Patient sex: M
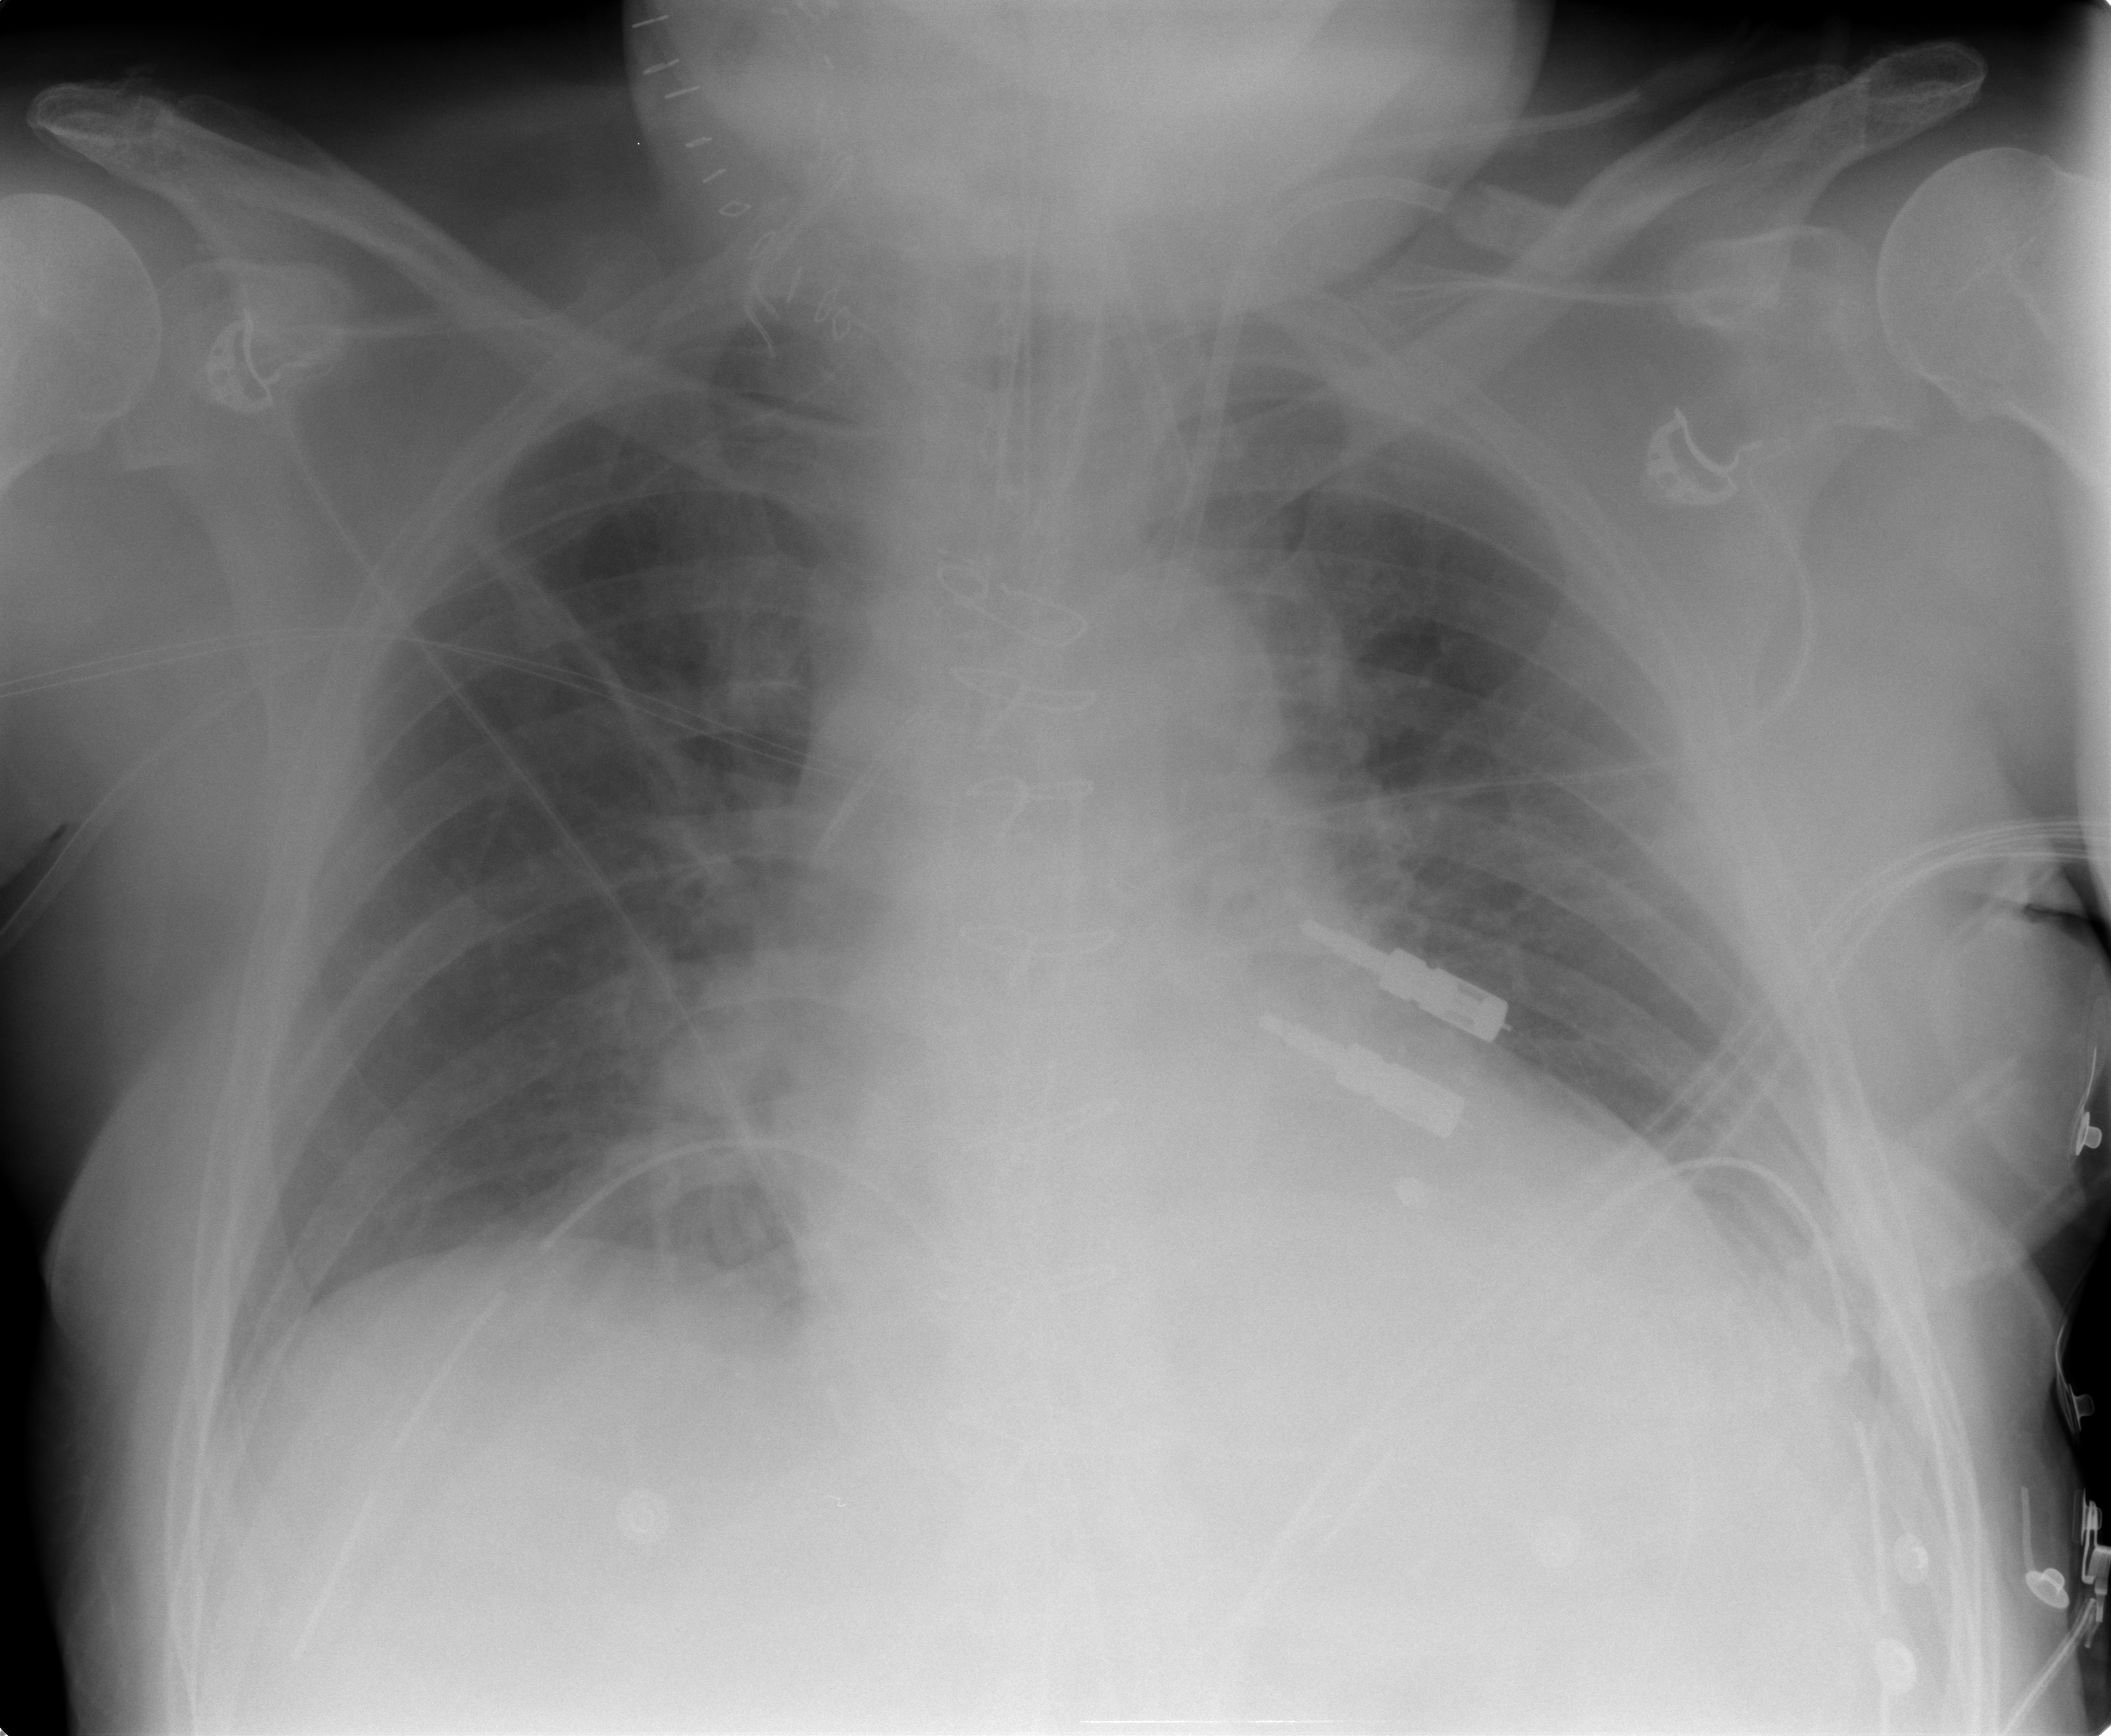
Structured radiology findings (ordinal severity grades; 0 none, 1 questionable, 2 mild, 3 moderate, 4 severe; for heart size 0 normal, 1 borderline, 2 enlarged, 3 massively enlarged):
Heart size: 2
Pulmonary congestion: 2
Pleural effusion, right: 0
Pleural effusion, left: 2
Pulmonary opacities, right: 0
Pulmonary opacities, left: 0
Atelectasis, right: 2
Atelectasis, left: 2